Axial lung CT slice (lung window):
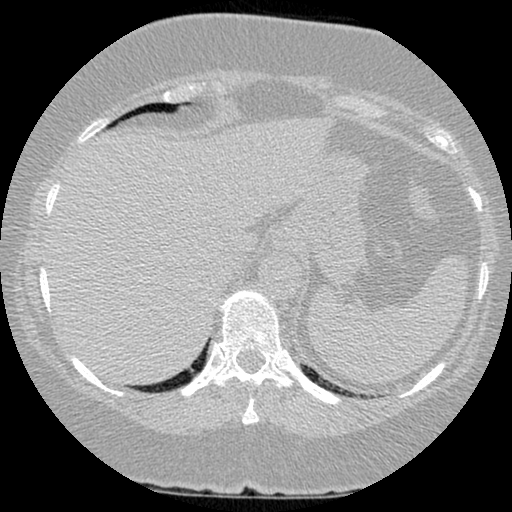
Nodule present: no